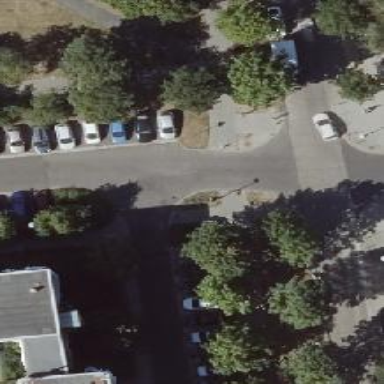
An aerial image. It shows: Unmarked crossing on the road.